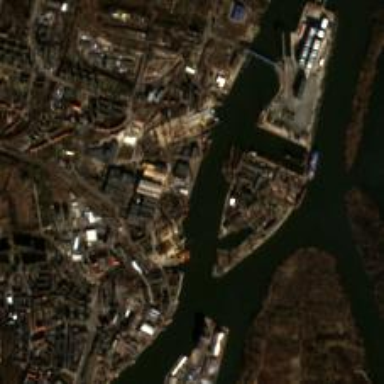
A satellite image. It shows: Man-made quay.